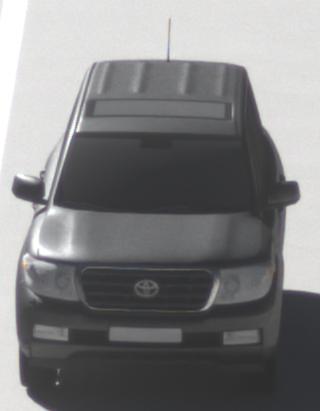
Make: Toyota
Model: Land Cruiser V8 4.7
Detailed model: Land Cruiser V8 (J20)
Model produced from: 2008/03
Model produced until: 2009/11
Doors: 5
Color: gray
Road condition: dry road
Daytime: morning or afternoon
Contrast: high contrast